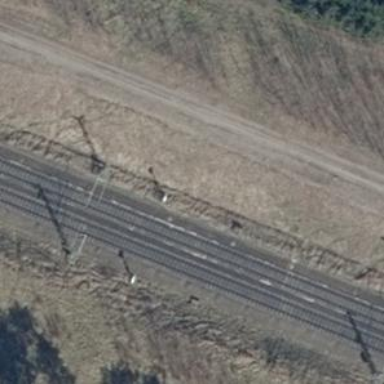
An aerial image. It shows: Railway signal.